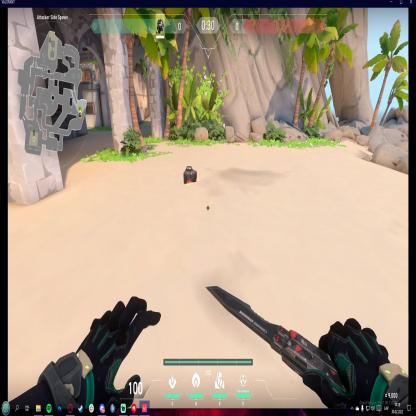
Label: dropped spike